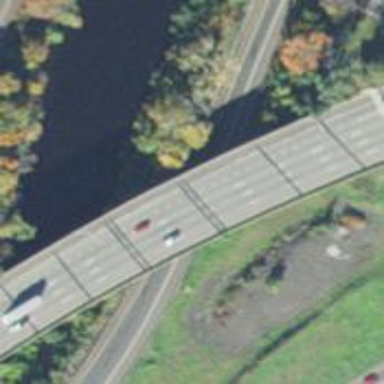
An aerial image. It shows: Motorway link bridge.